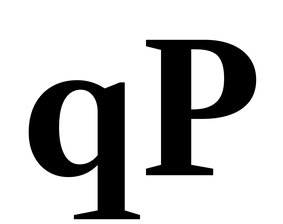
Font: LibreCaslonText_Bold